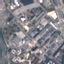
Land use / land cover class: Industrial